Interaction volume radius: 5 \u00c5
Interaction volume height: 10 \u00c5
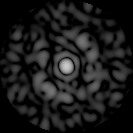
Disorder parameter: 0.8565